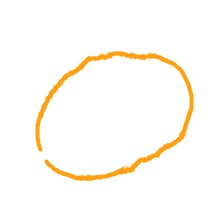
Shape: circle